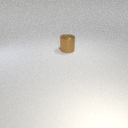
large brown metal cylinder